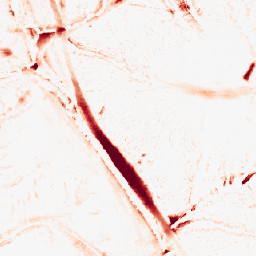
Category: morphological
Decomposition family: morphological
Decomposition parameters: operation: opening
size: 10
Upsampling method: nearest
Upsampling parameters: scale: 4
Upsampling scale: 4